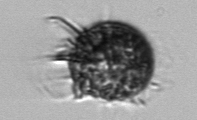
Label: Ciliophora